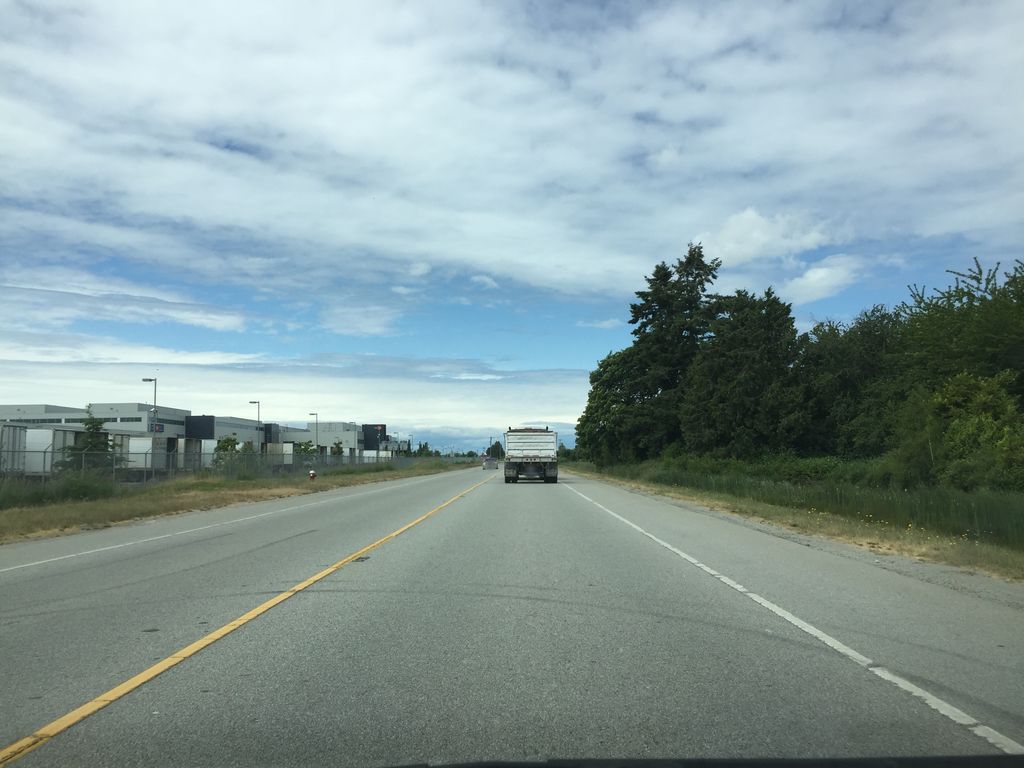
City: vancouver